Question: Here is my the dummy test.
Here is the HTML stuff:
'''
<h1> Header </h1>
'''
Here is the CSS stuff:
'''
body {
background: pink;
}
h1 {
background-color: #454545;
}
'''
The webpage is rendered something like this:

As you can se in this image, I applied the property to the '<h1>', but the whole line has its effect.
What I want is, the gray background till the word "Header", not more than that
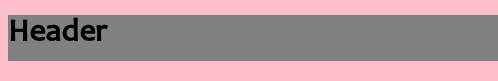
Answer: Try:
'''
h1{
display: inline-block;
}
'''